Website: lowes
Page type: payment
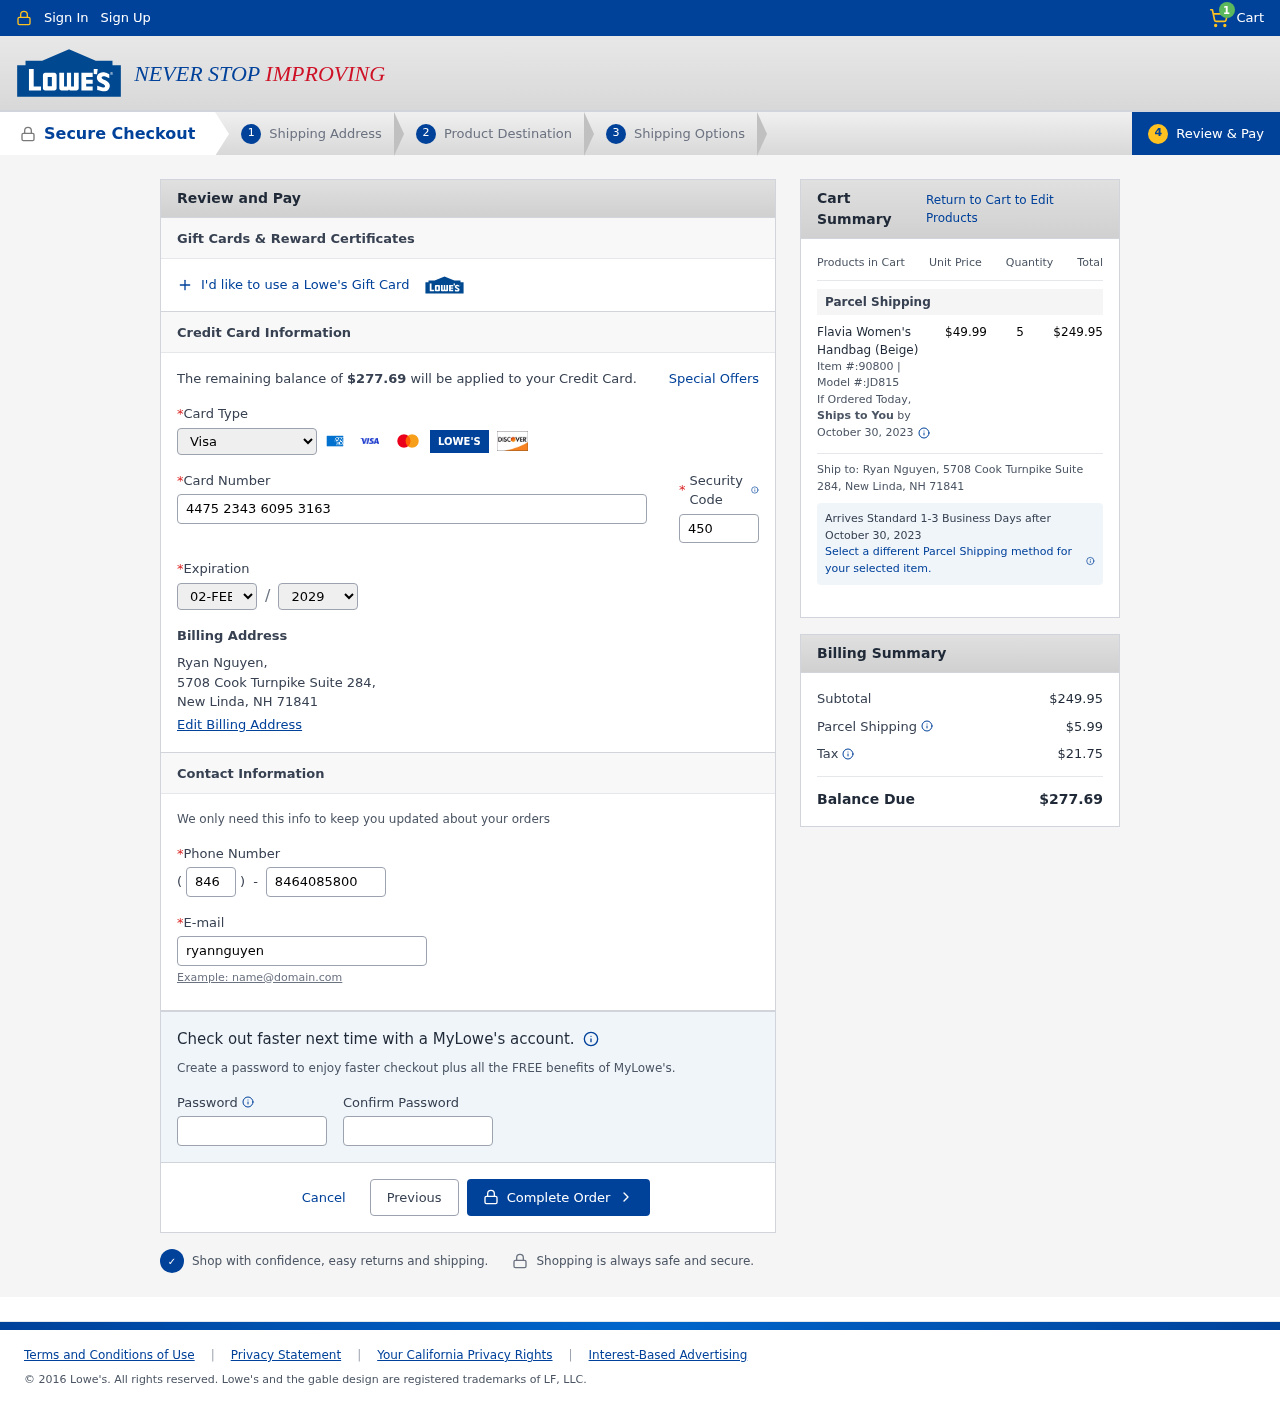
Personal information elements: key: PII_CARD_CVV
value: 450
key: PII_CARD_EXPIRY_MONTH
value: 02
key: PII_CARD_EXPIRY_YEAR
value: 29
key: PII_CARD_NUMBER
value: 4475 2343 6095 3163
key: PII_CARD_TYPE
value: Visa
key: PII_CITY_STATE_ZIP
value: New Linda, NH 71841
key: PII_EMAIL
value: ryannguyen@yahoo.com
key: PII_FULLNAME
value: Ryan Nguyen,
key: PII_PHONE
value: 8464085800
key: PII_PHONE_AREA
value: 846
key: PII_STREET
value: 5708 Cook Turnpike Suite 284
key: PII_STREET
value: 5708 Cook Turnpike Suite 284,
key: PII_FULLNAME2
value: Ryan Nguyen
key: PII_CITY
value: New Linda
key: PII_STATE_ABBR
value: NH
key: PII_POSTCODE
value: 71841
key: PII_POSTCODE_FULL
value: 71841
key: PII_CITY_STATE
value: New Linda, NH
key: PII_POSTCODE_NUMERIC
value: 71841
Product elements: key: PRODUCT1_NAME
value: Flavia Women's Handbag (Beige)
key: PRODUCT1_PRICE
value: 49.99
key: PRODUCT1_QUANTITY
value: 5
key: PRODUCT1_ITEM
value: Item #:90800
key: PRODUCT1_MODEL
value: Model #:JD815
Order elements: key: ORDER_NUM_ITEMS
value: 1
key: ORDER_TOTAL
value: $277.69
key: ORDER_SHIPPING_DATE
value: October 30, 2023
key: ORDER_SUBTOTAL
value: $249.95
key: ORDER_SHIPPING_DATE2
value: October 30, 2023
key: ORDER_SHIPPING_COST
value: $5.99
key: ORDER_TAX
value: $21.75